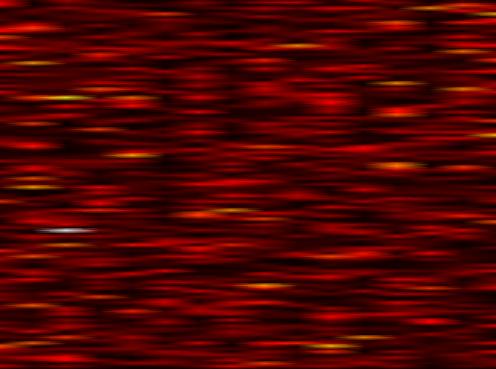
Label: UFMC